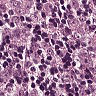
Metastatic tissue present: yes